Question: I'm trying to make a HopcroftKarpBipartiteMatching but none of demos or I can't really find anything else to help me with using the library. I can't figure out from documentation how and what is required to instantiate the HopcroftKarpBipartiteMatching class? I have a set of strings that represent the vertices. Its a list that for each path from vertices. For an example:
'''
Array{(V1,V7), (V1,V8), (V1,V6)]
Array{(V2,V8), (V2,V5), (V2, V6)]
Array{(V3, V4),(V3, V8)}
'''
Possible solution with JApplet
'''
public class GraphDemo extends JApplet{
private static final long serialVersionUID = 2202072534703043194L;
private static final Dimension DEFAULT_SIZE = new Dimension(530, 320);
private JGraphXAdapter<String, DefaultEdge> jgxAdapter;
public static void main(String[] args) {
JGraphAdapterDemo applet = new JGraphAdapterDemo();
applet.init();
JFrame frame = new JFrame();
frame.getContentPane().add(applet);
frame.setTitle("JGraphT Adapter to JGraph Demo");
frame.setDefaultCloseOperation(JFrame.EXIT_ON_CLOSE);
frame.pack();
frame.setVisible(true);
}
public void init()
{
UndirectedGraph<String, DefaultEdge> g =
new SimpleGraph<String, DefaultEdge>(DefaultEdge.class);
jgxAdapter = new JGraphXAdapter<String, DefaultEdge>(g);
getContentPane().add(new mxGraphComponent(jgxAdapter));
resize(DEFAULT_SIZE);
String x1 = "x1";
String x2 = "x2";
String x3 = "x3";
String y1 = "y1";
String y2 = "y2";
String y3 = "y3";
String y4 = "y5";
g.addVertex(x1);
g.addVertex(x2);
g.addVertex(x3);
g.addVertex(y1);
g.addVertex(y2);
g.addVertex(y3);
g.addVertex(y4);
g.addEdge(x1, y1);
g.addEdge(x1, y2);
g.addEdge(x2, y1);
g.addEdge(x2, y4);
g.addEdge(x3, y2);
g.addEdge(x3, y3);
Set<String> p1 = new HashSet<String>(Arrays.asList(x1, x2, x3));
Set<String> p2 = new HashSet<String>(Arrays.asList(y1, y2, y3, y4));
HopcroftKarpBipartiteMatching<String, DefaultEdge> alg =
new HopcroftKarpBipartiteMatching<String, DefaultEdge>(g, p1, p2);
Set<DefaultEdge> match = alg.getMatching();
mxCircleLayout layout = new mxCircleLayout(jgxAdapter);
layout.execute(jgxAdapter.getDefaultParent());
System.out.println(g.toString());
System.out.println(match);
}
}
'''

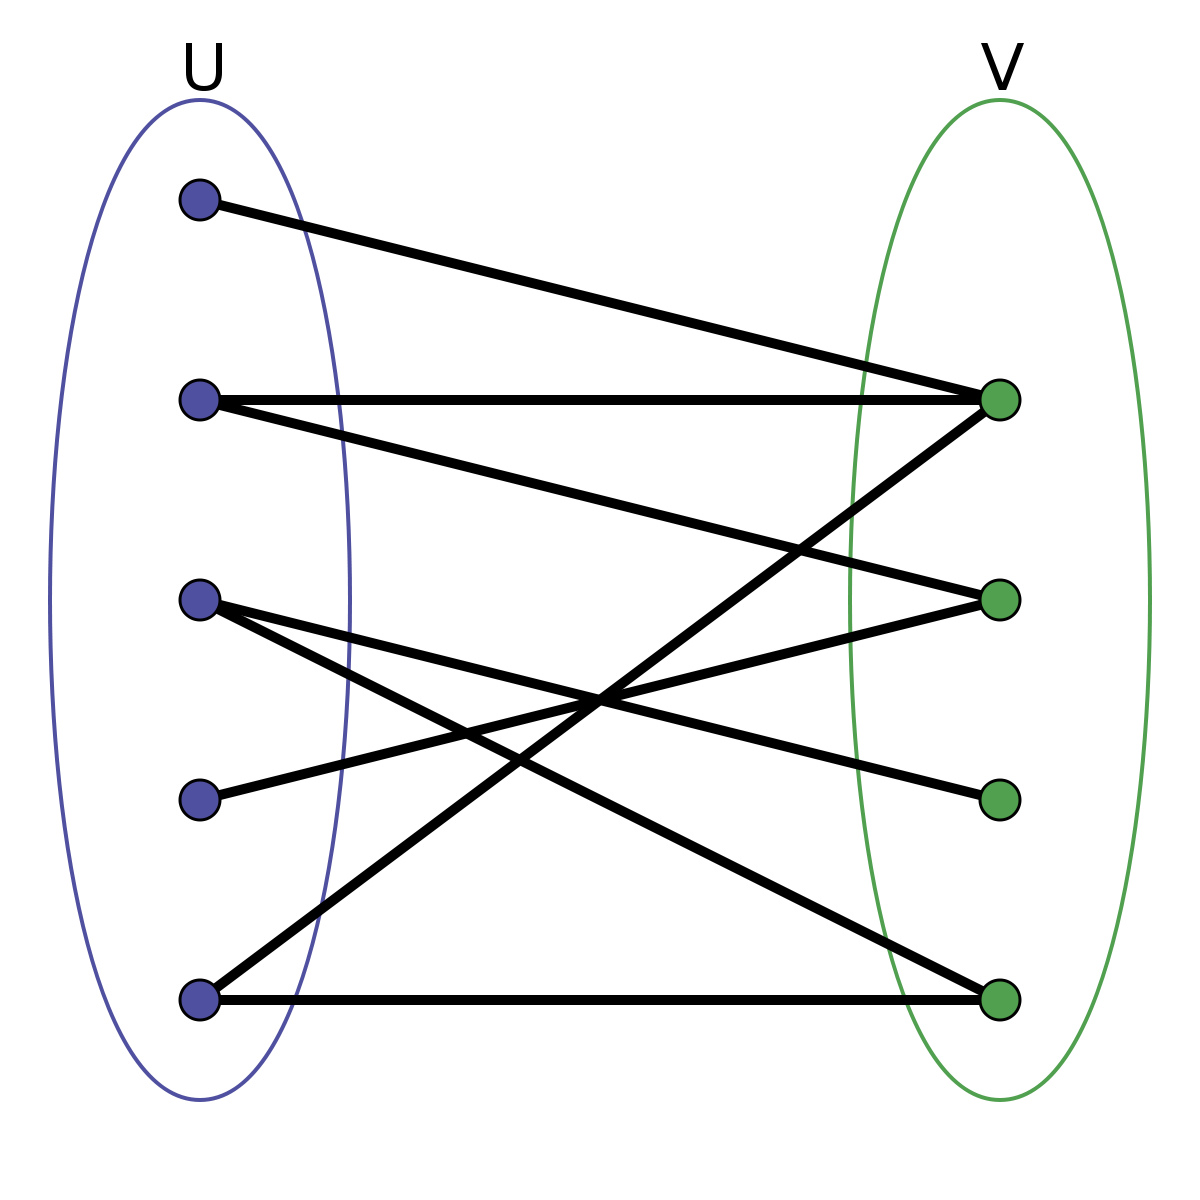
Answer: <URL> constructor needs a graph and two partitioning sets, ie:
'''
UndirectedGraph<String, DefaultEdge> g = ...
Set<String> part1 = ...
Set<String> part2 = ...
new HopcroftKarpBipartiteMatching<String, DefaultEdge>(g, part1, part2);
'''
Here is a simple example:
'''
import java.util.Arrays;
import java.util.HashSet;
import java.util.Set;
import org.jgrapht.UndirectedGraph;
import org.jgrapht.alg.HopcroftKarpBipartiteMatching;
import org.jgrapht.graph.DefaultEdge;
import org.jgrapht.graph.SimpleGraph;
public class GraphDemo {
public static void main(String[] args) {
UndirectedGraph<String, DefaultEdge> g =
new SimpleGraph<String, DefaultEdge>(DefaultEdge.class);
String x1 = "x1";
String x2 = "x2";
String x3 = "x3";
String y1 = "y1";
String y2 = "y2";
String y3 = "y3";
String y4 = "y5";
g.addVertex(x1);
g.addVertex(x2);
g.addVertex(x3);
g.addVertex(y1);
g.addVertex(y2);
g.addVertex(y3);
g.addVertex(y4);
g.addEdge(x1, y1);
g.addEdge(x1, y2);
g.addEdge(x2, y1);
g.addEdge(x2, y4);
g.addEdge(x3, y2);
g.addEdge(x3, y3);
Set<String> p1 = new HashSet<String>(Arrays.asList(x1, x2, x3));
Set<String> p2 = new HashSet<String>(Arrays.asList(y1, y2, y3, y4));
HopcroftKarpBipartiteMatching<String, DefaultEdge> alg =
new HopcroftKarpBipartiteMatching<String, DefaultEdge>(g, p1, p2);
Set<DefaultEdge> match = alg.getMatching();
System.out.println(g.toString());
System.out.println(match);
}
}
'''